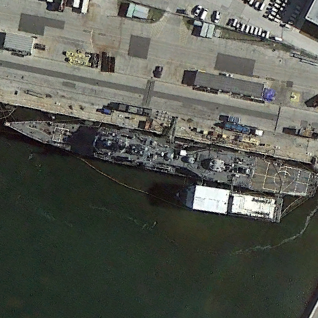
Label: cruiser